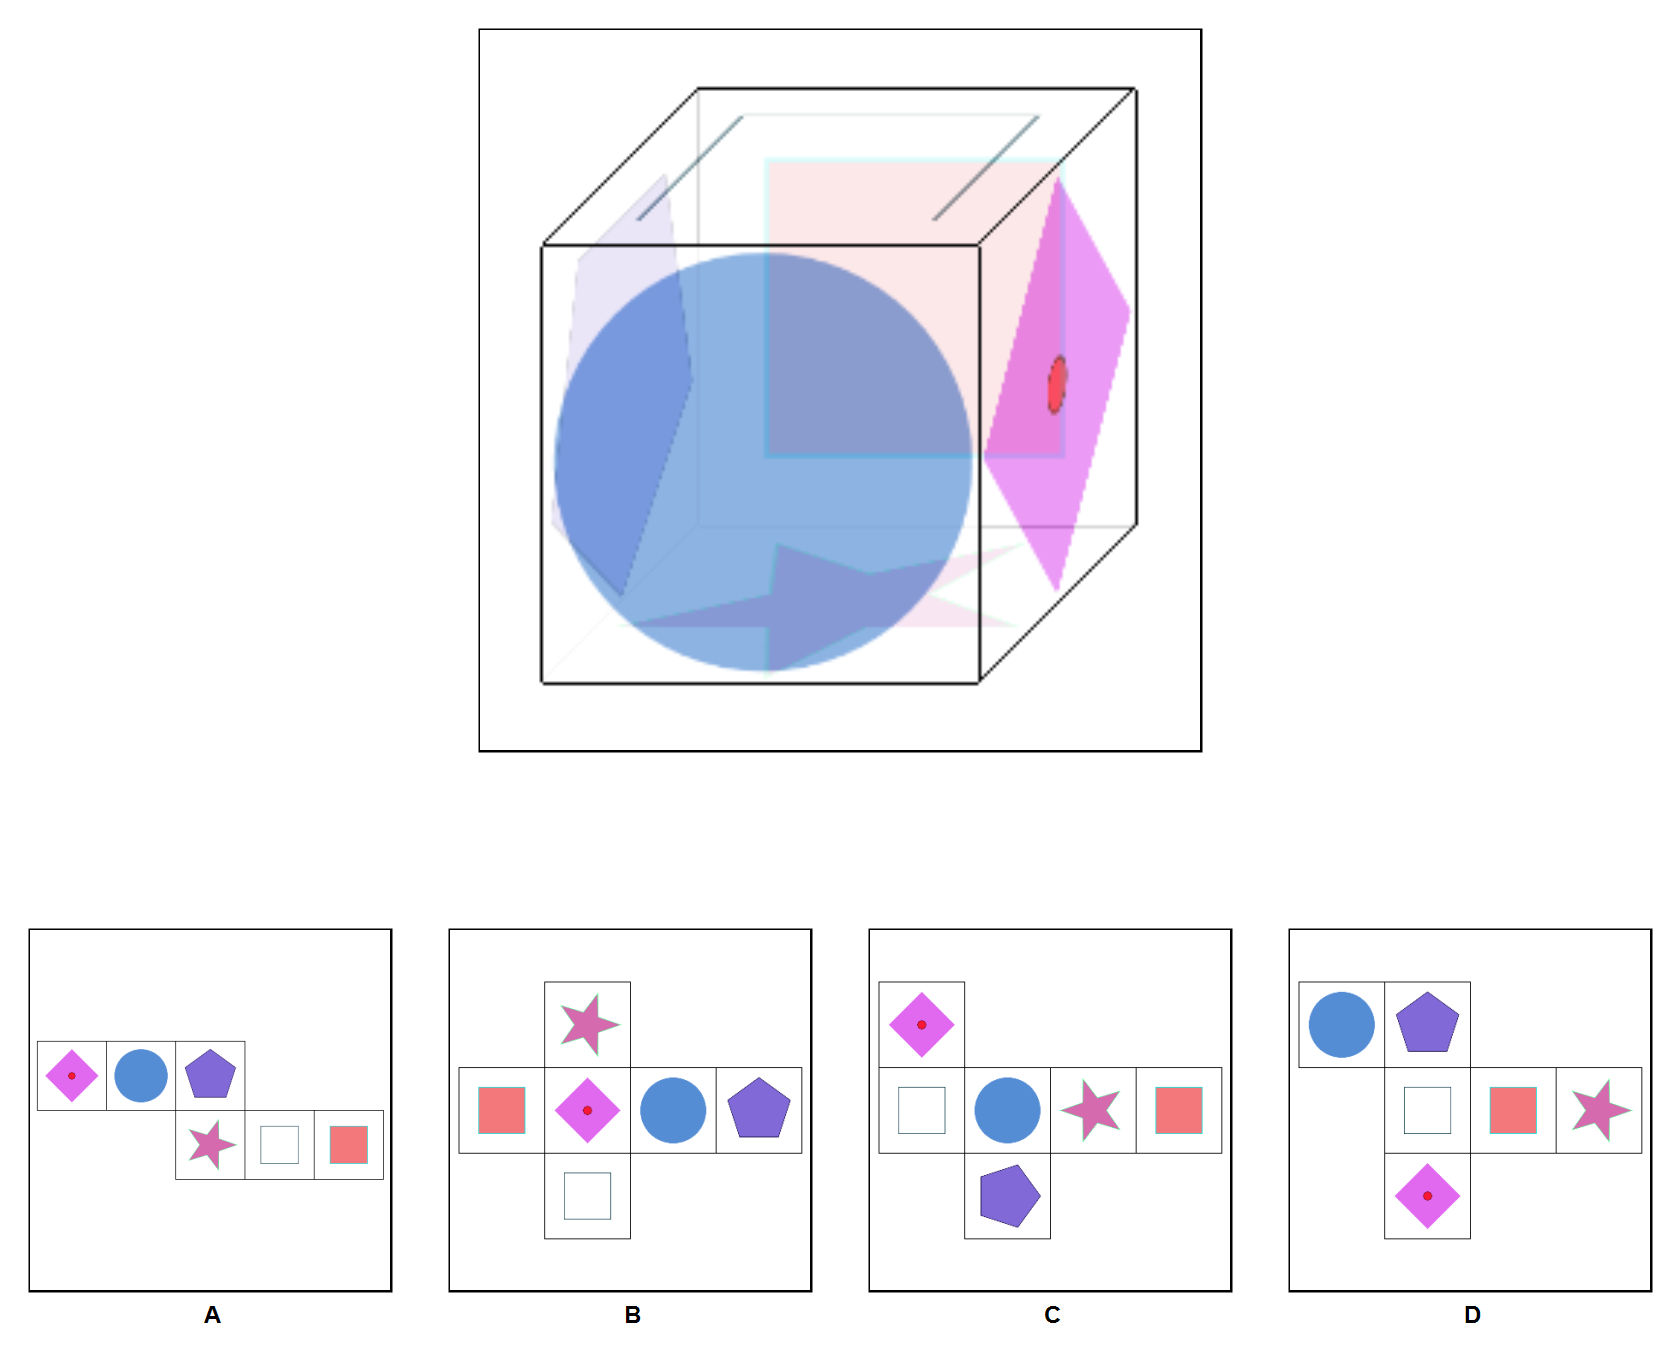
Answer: A